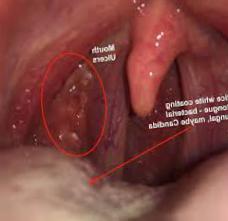
Condition: Mouth Ulcer